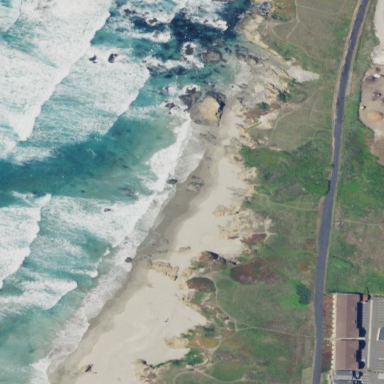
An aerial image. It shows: Beautiful beach with natural surroundings.